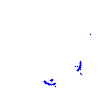
Particle: kaon